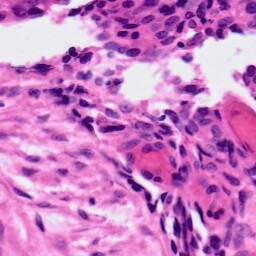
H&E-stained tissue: Ovarian